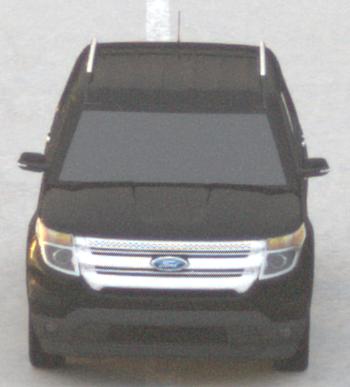
Make: Ford
Model: Explorer
Detailed model: Gen. 5
Model produced from: 2010
Model produced until: 2019
Doors: 5
Color: black
Road condition: dry road
Daytime: sunrise or sunset
Contrast: low contrast